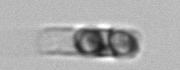
Label: Guinardia_delicatula_TAG_internal_parasite